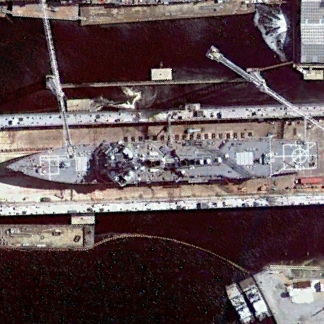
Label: destroyer